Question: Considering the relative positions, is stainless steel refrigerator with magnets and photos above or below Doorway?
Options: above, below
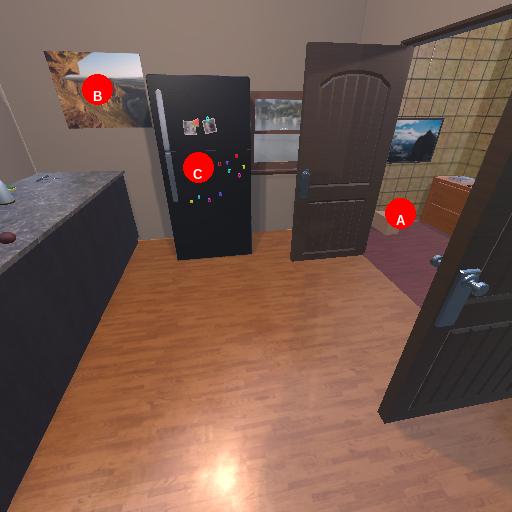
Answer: above